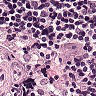
Metastatic tissue present: no